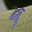
Label: 9